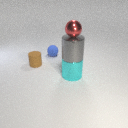
large cyan metal cylinder below large gray metal cylinder